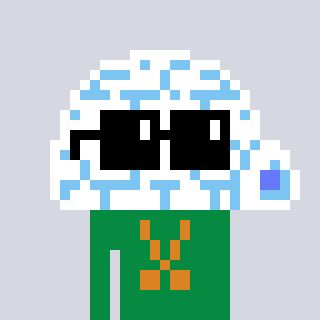
a pixel art character with square black sunglasses, a igloo-shaped head and a green-colored body on a cool background